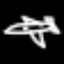
Label: airplane